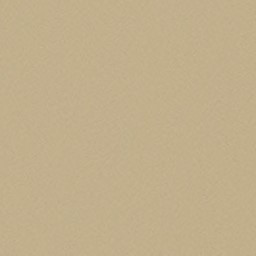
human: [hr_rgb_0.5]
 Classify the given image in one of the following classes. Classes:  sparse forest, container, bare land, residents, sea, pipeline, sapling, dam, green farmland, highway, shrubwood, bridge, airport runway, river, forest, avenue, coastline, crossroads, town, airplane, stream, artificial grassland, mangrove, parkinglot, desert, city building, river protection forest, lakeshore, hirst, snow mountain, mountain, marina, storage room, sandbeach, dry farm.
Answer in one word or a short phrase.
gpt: desert